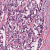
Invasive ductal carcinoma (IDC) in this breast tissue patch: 1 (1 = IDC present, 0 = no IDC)